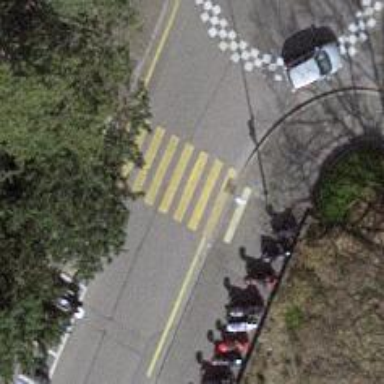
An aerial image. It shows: Uncontrolled road crossing.